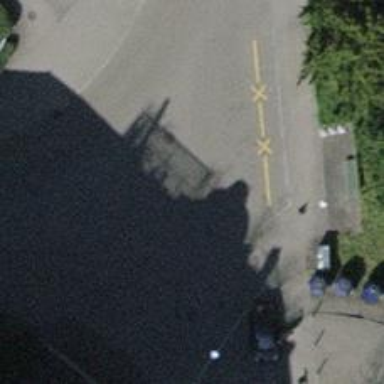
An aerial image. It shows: Traffic calming table.